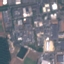
Land use / land cover class: Industrial